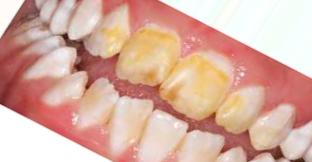
Condition: Tooth Discoloration